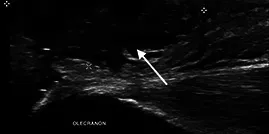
Abscess (arrow) situated adjacent to the olecranon on the ultrasound study.
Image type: radiology (ultrasound)